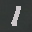
Label: 1